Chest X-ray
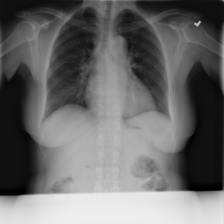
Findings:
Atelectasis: negative
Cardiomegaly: negative
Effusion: negative
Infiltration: negative
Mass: negative
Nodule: negative
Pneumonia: negative
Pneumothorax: negative
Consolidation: negative
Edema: negative
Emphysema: negative
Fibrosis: negative
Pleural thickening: negative
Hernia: negative